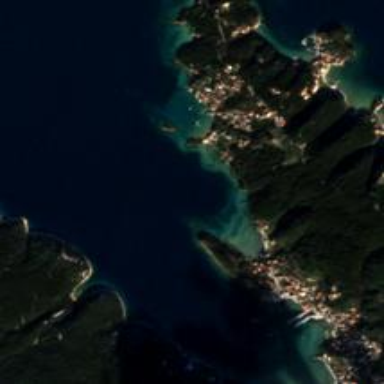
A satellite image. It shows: Beautiful bay with natural surroundings.